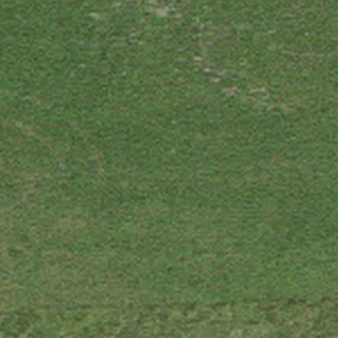
Label: other